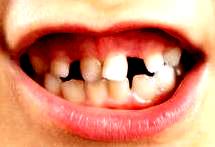
Condition: hypodontia